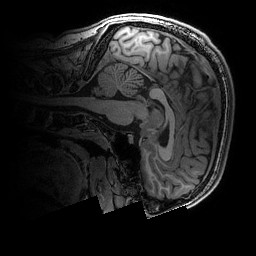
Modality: T1w
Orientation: sagittal
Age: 18
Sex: male
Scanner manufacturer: ge
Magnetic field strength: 3 T
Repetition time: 0.007 s
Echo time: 0.00342 s